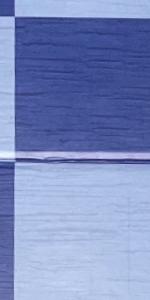
Label: Empty